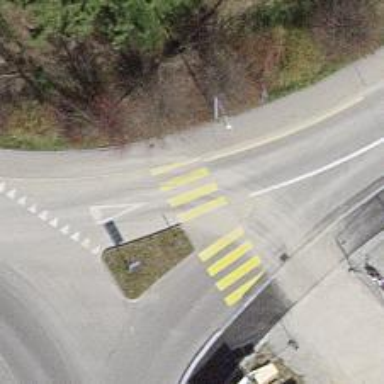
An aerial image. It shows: Marked zebra crossing on the road.